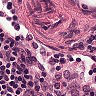
Metastatic tissue present: no